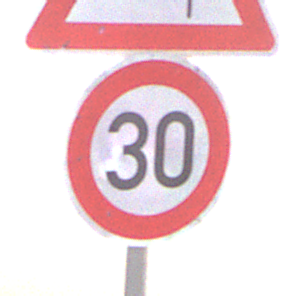
Verkehrszeichen: Geschwindigkeit30
Zusatzzeichen oben: SeitenwindVonRechts
Umgebung: Outdoor, Nature
Tageszeit: MorningAfternoon
Wetter: PartlyCloudy
Licht: Natural
Jahreszeit: NotSpecified
Kontrast: MediumContrast